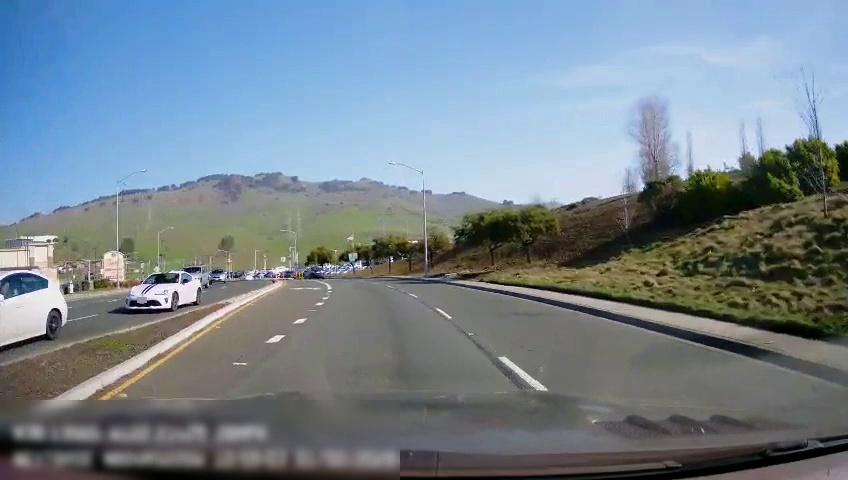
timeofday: Day
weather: Sunny
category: Drivable Space
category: Drivable Space
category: Vehicles | Car
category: Vehicles | Car
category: Vehicles | SUV
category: Vehicles | Car
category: Vehicles | Car
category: Vehicles | Car
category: Lanes | Opposite Lane
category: Lanes | Alternate Lane
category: Lanes | Alternate Lane
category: Lanes | Alternate Lane
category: Traffic | Signs